Current action and preconditions to check: path_clear

Your task: For each precondition in the list above, predict whether it will hold at this action.

Consider the current scene as observed from the mobile robot's camera, and analyze the predicted future states of all dynamic agents (e.g., people, animals, vehicles, or any moving entities) within the NEXT SECOND.

IMPORTANT: Only answer "very likely" if you are absolutely certain—based on strong, clear evidence—that a dynamic agent will violate the precondition in the predicted future state. Do NOT answer "very likely" for unlikely, ambiguous, or low-probability risks.

Ask yourself for each precondition: Is there a high probability, with clear and convincing evidence, that the predicted future states of any dynamic agent will interfere with the predicted future state of the currently executing action within the NEXT SECOND, causing that precondition to fail?

Assess the risk level based on these predictions. Use "likely" or "very likely" if motions create a clear risk of interference.

Use "neutral" or "improbable" if agents are nearby but their predicted paths are clearly diverging or non-conflicting.

Failure Risk Categories: "very improbable", "improbable", "neutral", "likely", "very likely"

Answer Format: Output ONLY the probability_of_failure value from these categories: "very improbable", "improbable", "neutral", "likely", "very likely"

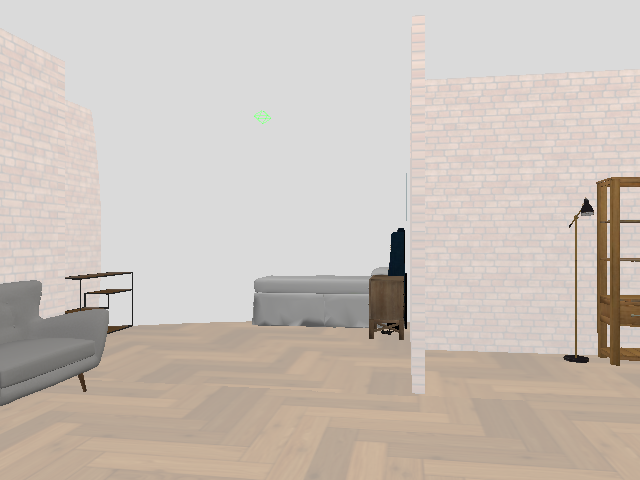

Answer: very improbable